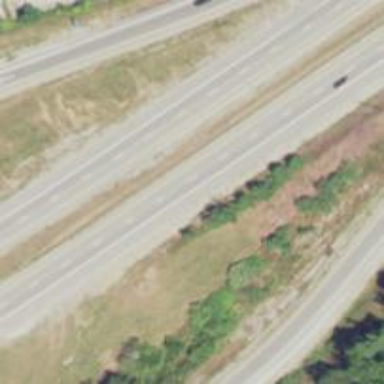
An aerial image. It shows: Trunk highway with expressway features.